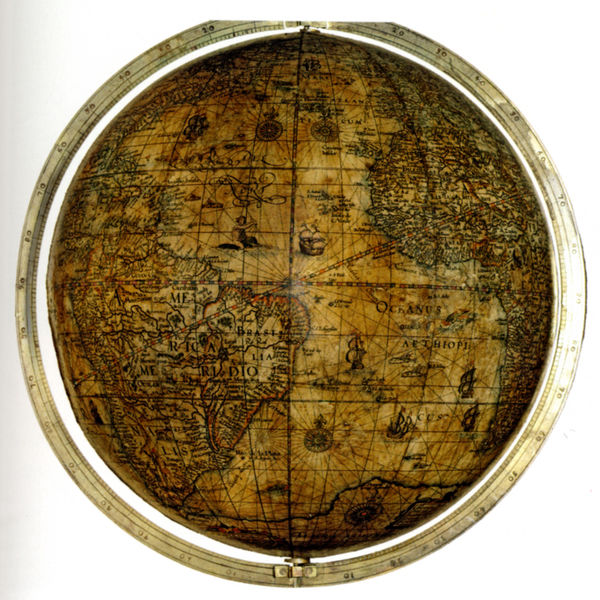
Titel: Erdglobus
Künstler: Willem Janszoon Blaeuw
Standort: Paris
Institution: Bibliothèque Nationale
Schlagwörter: meer, wasser, gelb, grün, ocker, see, braun, holz, zeichnung, rot, alt, messer, bild, instrument, erde, sonne, land, gold, kreis, oval, rund, schiff, schiffe, schrift, segel, papier, afrika, amerika, figuren, schiffahrt, atlantik, metall, ring, ozean, halterung, mond, messing, asien, beschriftung, kugel, namen, erdkugel, karte, handwerk, achsel, grad, landkarte, entdecker, globus, welt, ungeheuer, bezeichnung, europa, festland, weltkugel, mass, maßeinheit, länder, einteilung, messung, alte karte, geographie, grenzen, vermessung, meere, kontinent, breitengrad, längengrad, windrose, atlas, astronomie, geografie, weltkarte, weltbild, kontinente, erdteile, äquator, südamerika, äthiopien, erdball, breitengrade, meridiane, parallellen, grade, antarktis, meridian, brasilien, längengrade, routen, weltmeer, flüssse, 17. jahrhundert, behaim, gobus, seefahrerkarte, sewgel, halerung, neuewelt